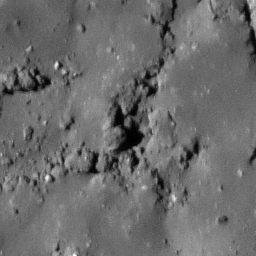
Pit: Tycho 29b
Host crater: Tycho
Host type: impact_melt
Lunar coordinates: latitude -42.847, longitude 348.542